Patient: sex F, age 38
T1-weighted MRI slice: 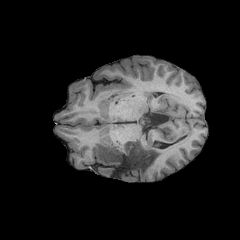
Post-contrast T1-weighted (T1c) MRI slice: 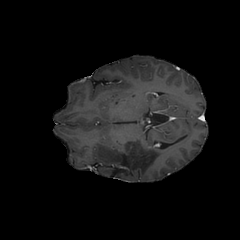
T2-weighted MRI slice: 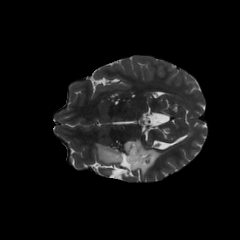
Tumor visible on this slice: yes
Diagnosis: Astrocytoma, IDH-mutant
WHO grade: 3